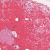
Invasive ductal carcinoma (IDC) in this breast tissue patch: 0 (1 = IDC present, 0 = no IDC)